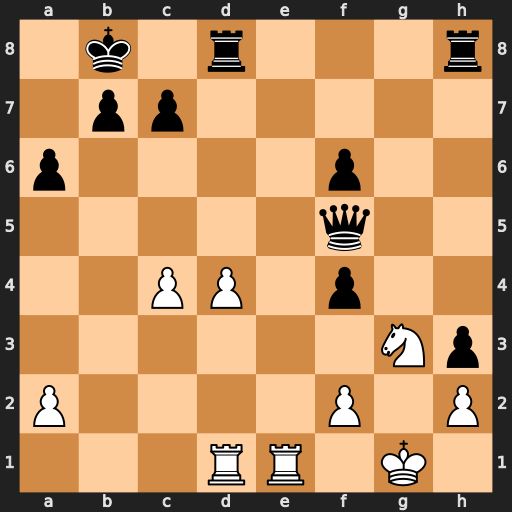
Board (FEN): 1k1r3r/1pp5/p4p2/5q2/2PP1p2/6Np/P4P1P/3RR1K1
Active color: w
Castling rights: -
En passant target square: -
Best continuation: Nxf5 Rh5 Ne7